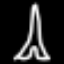
Label: The Eiffel Tower